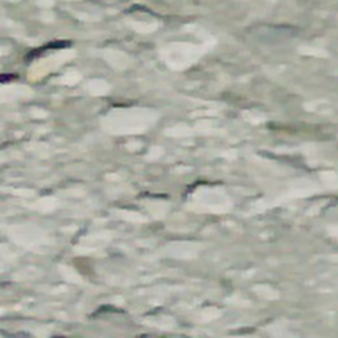
Label: other